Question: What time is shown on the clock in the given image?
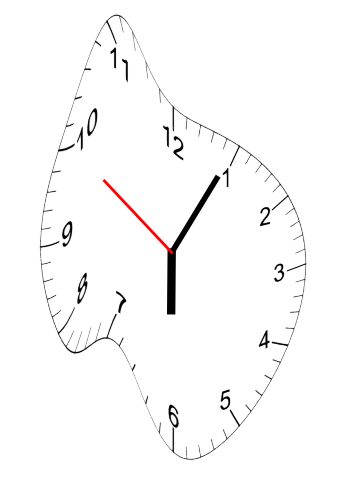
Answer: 06:04:50